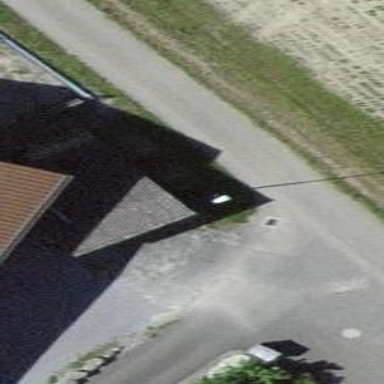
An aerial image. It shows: Garage.